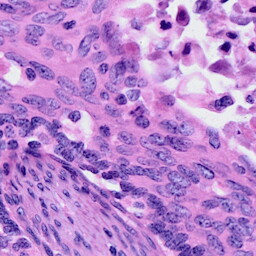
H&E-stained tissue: Cervix